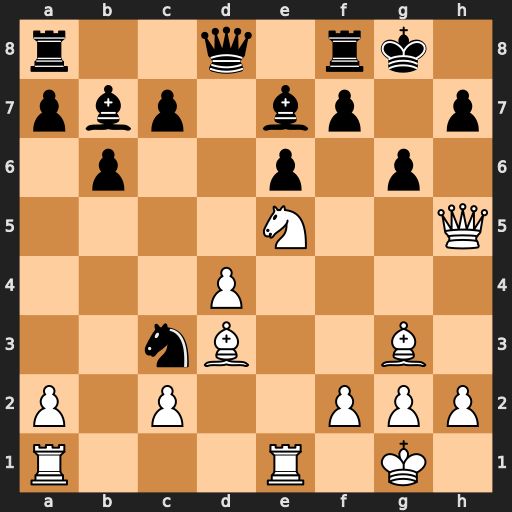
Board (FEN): r2q1rk1/pbp1bp1p/1p2p1p1/4N2Q/3P4/2nB2B1/P1P2PPP/R3R1K1
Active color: w
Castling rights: -
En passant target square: -
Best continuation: Nxg6 hxg6 Bxg6 fxg6 Qxg6+